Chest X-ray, PA view. Patient: 32 years old, sex F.
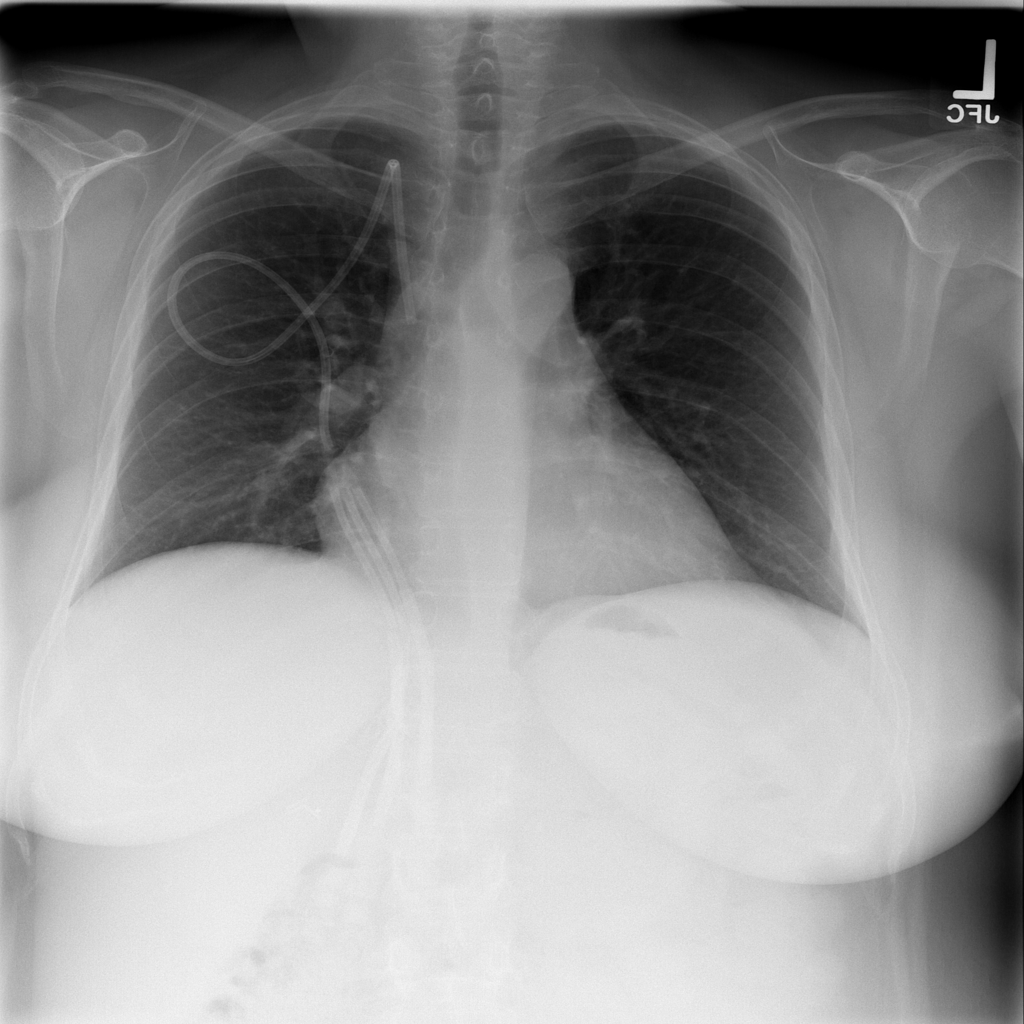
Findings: No Finding